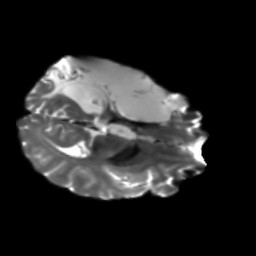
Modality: T2w
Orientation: axial
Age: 40
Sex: male
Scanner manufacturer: siemens
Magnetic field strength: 3 T
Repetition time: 5.25 s
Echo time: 0.08 s